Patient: sex F, age 76
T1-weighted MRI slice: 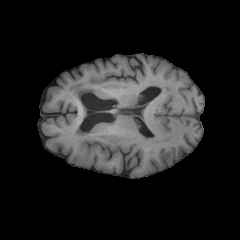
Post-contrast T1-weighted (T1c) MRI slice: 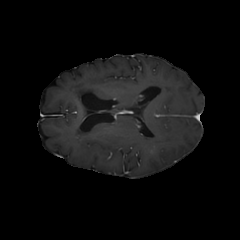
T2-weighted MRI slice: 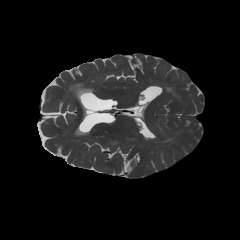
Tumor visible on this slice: yes
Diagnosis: Glioblastoma, IDH-wildtype
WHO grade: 4